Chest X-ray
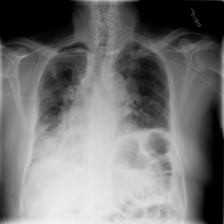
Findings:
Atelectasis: negative
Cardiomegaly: negative
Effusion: negative
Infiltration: positive
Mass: negative
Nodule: negative
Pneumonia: negative
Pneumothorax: positive
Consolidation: negative
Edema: negative
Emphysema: negative
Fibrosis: negative
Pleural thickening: negative
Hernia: negative